Question: Im displaying a Google map that has a section layer above it.
Im having trouble with displaying Markers above the section layer(The blue layer in the attached image).
Layer 1 : Google Map
Layer 2: Section above the map - Hiding the map
Layer 3 : Markers
I tried playing with marker settings including zIndex property but it doesnt work.
How can i make it work?
HTML:
'''
<div id="wrapper">
<section id="gMap"></section>
<section id="gMapOverlay"></section>
<section id="droppableChest"></section>
</div>
'''
JS:
'''
var map;
function initialize() {
var myLatlng = new google.maps.LatLng(-25.363882, 131.044922);
map = new google.maps.Map(document.getElementById('gMap'), {
zoom : 13,
center : myLatlng
});
var marker = new google.maps.Marker({
position : myLatlng,
map : map,
optimized: false,
zIndex: 9999
});
}
google.maps.event.addDomListener(window, 'load', initialize);
'''

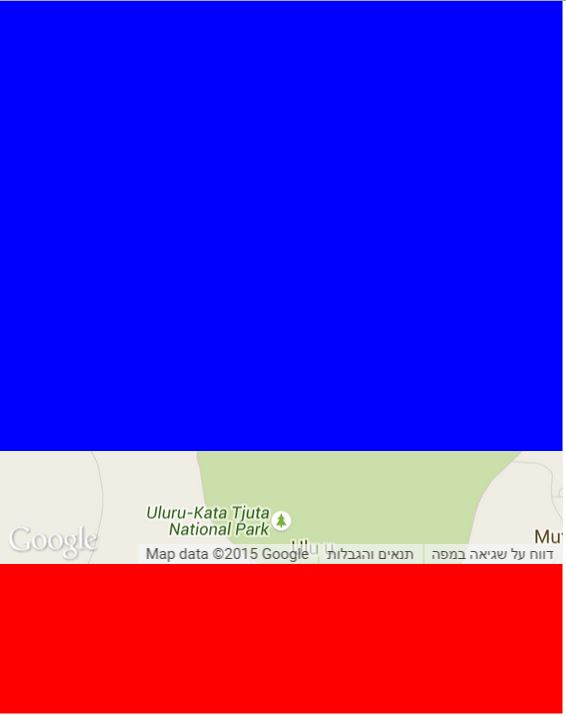
Answer: You should add said div 'gMapOverlay' inside the map DOM containers (<URL>. Specifically one that lies below the markers as is the case with the 'overlayLayer'.
To grab a reference to the MapPanes you must instance an <URL> and create 'draw' and 'onAdd' methods for it. The latter is called when the OverlayView is added to the map, so it suits your use case just fine:
'''
var map, overlay;
function initialize() {
var myLatlng = new google.maps.LatLng(-25.363882, 131.044922);
map = new google.maps.Map(document.getElementById('gMap'), {
zoom : 13,
center : myLatlng
});
map.Overlay= new google.maps.OverlayView();
map.Overlay.draw = function () {};
map.Overlay.onAdd=function() {
var gMapOverlay = document.createElement("section");
gMapOverlay.innerHTML = "new div";
gMapOverlay.id="gMapOverlay";
this.getPanes().overlayLayer.appendChild(gMapOverlay);
};
var marker=new google.maps.Marker({
position:myLatlng,
optimized: false,
map:map
});
map.Overlay.setMap(map);
}
google.maps.event.addDomListener(window, 'load', initialize);
'''
This means your initial DOM has only gMap and droppableChest sections.